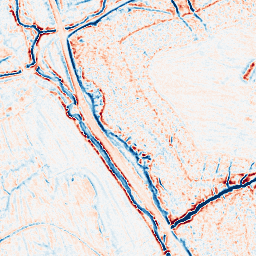
Category: edge_preserving
Decomposition family: bilateral
Decomposition parameters: d: 9
sigma_color: 25
sigma_space: 75
Upsampling method: quadratic
Upsampling parameters: scale: 2
Upsampling scale: 2